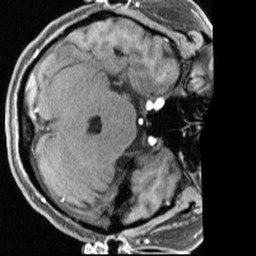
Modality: angio
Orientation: axial
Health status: ill
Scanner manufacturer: siemens
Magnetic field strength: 1.5 T
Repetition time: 0.039 s
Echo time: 0.00502 s